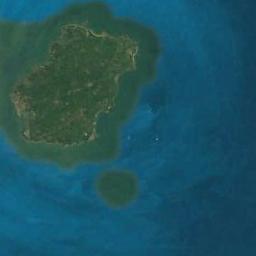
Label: island